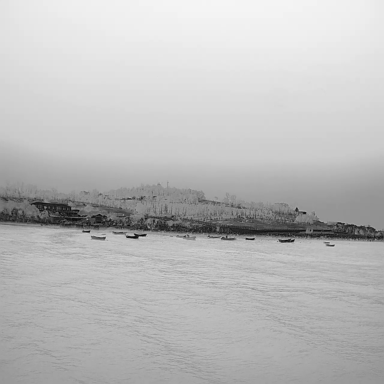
There are 12 bulk_carriers in the infrared image.